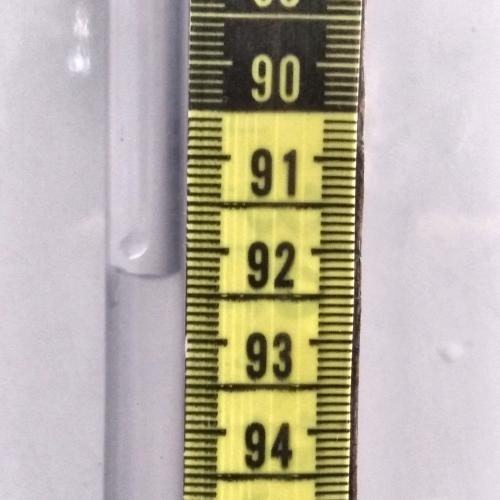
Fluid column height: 92.3 cm